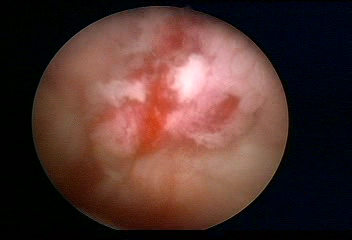
Modality: WLC
Class: Malignant
Subclass: LowGradePapillary
Lesion: L1
Stage: Ta
Morphology: Papillary
Bladder cancer association: Yes
Annotated structures: Tumor